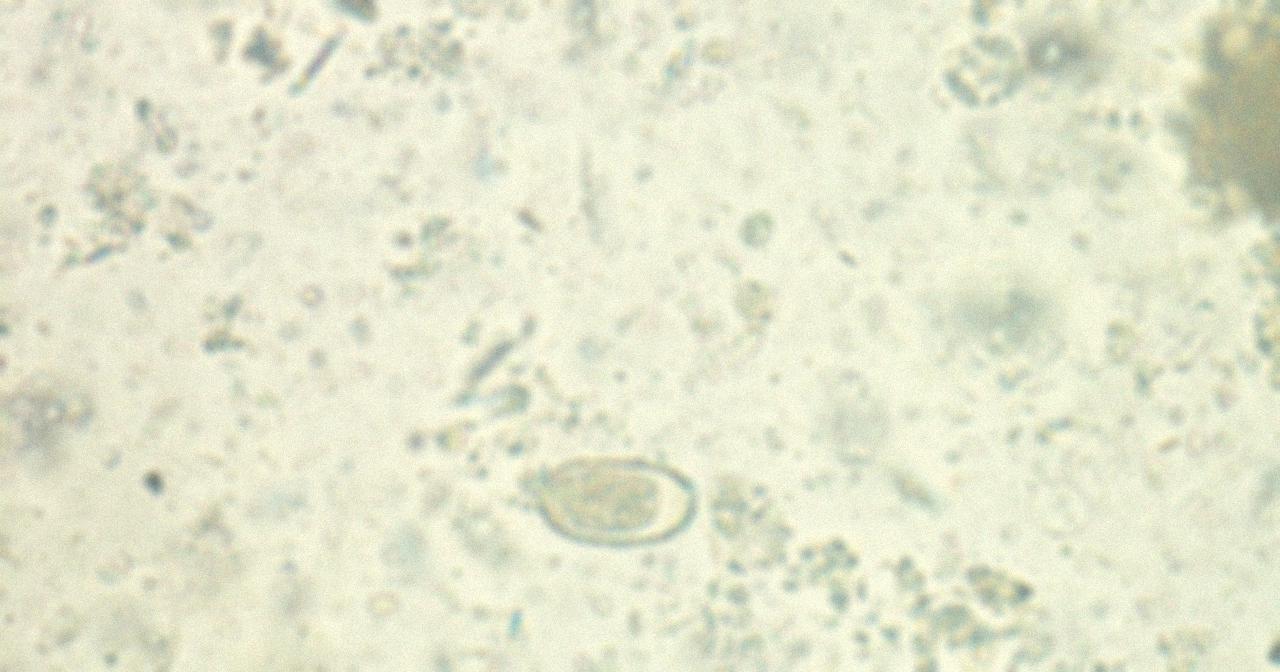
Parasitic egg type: Capillaria philippinensis